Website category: university
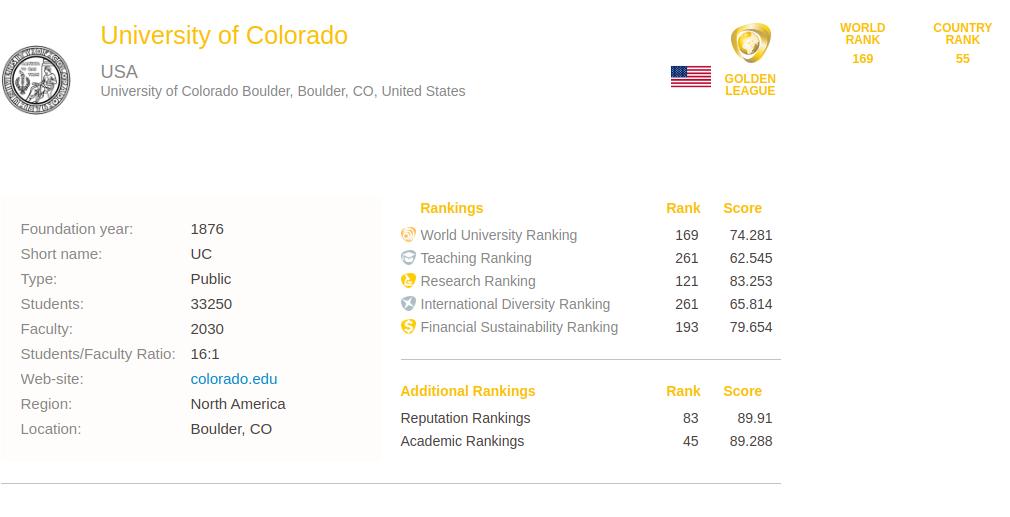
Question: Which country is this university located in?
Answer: USA

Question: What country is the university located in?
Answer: USA

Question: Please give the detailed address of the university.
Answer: University of Colorado Boulder, Boulder, CO, United States

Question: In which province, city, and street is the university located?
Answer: University of Colorado Boulder, Boulder, CO, United States

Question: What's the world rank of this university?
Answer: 169

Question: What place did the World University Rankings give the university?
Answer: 169

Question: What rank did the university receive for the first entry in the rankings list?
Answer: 169

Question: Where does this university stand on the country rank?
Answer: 55

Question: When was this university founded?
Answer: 1876

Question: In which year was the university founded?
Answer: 1876

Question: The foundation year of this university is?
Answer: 1876

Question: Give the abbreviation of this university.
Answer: UC

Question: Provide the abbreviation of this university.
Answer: UC

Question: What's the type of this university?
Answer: Public

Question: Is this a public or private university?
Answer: Public

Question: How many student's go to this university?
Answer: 33250

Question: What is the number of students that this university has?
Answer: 33250

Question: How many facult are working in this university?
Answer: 2030

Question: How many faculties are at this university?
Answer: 2030

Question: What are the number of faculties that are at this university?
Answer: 2030

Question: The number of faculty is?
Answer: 2030

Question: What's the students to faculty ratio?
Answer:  16 : 1

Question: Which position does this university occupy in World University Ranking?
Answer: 169

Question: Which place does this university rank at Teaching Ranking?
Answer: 261

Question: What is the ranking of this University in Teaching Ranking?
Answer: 261

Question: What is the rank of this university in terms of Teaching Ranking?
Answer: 261

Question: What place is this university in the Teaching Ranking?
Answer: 261

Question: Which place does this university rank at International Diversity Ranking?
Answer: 261

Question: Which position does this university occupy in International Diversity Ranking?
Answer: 261

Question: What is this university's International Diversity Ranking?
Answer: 261

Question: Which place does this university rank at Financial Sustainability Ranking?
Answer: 193

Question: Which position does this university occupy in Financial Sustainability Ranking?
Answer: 193

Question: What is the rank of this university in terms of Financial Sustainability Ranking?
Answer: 193

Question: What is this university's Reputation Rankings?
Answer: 83

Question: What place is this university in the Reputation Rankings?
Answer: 83

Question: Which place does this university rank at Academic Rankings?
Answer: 45

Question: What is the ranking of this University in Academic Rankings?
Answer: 45

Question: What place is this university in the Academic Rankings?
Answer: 45

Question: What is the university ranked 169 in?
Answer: World University Ranking

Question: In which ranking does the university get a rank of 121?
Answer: Research Ranking

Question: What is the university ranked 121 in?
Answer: Research Ranking

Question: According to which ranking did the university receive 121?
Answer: Research Ranking

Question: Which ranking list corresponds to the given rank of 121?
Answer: Research Ranking

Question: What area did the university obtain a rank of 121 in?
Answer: Research Ranking

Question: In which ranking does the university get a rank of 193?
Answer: Financial Sustainability Ranking

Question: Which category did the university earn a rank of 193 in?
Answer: Financial Sustainability Ranking

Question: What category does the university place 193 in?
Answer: Financial Sustainability Ranking

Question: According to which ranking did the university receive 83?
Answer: Reputation Rankings

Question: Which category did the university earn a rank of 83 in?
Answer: Reputation Rankings

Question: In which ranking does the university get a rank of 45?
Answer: Academic Rankings

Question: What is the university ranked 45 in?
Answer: Academic Rankings

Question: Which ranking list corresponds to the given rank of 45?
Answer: Academic Rankings

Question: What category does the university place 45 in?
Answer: Academic Rankings

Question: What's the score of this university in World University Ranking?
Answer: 74.281

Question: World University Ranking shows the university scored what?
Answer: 74.281

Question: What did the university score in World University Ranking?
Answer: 74.281

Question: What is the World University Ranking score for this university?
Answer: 74.281

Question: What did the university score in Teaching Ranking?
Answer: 62.545

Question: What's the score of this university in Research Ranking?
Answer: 83.253

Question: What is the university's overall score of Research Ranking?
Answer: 83.253

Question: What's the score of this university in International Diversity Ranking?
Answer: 65.814

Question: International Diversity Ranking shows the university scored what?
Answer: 65.814

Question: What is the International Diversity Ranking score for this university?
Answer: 65.814

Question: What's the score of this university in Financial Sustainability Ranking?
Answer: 79.654